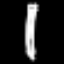
Label: pencil